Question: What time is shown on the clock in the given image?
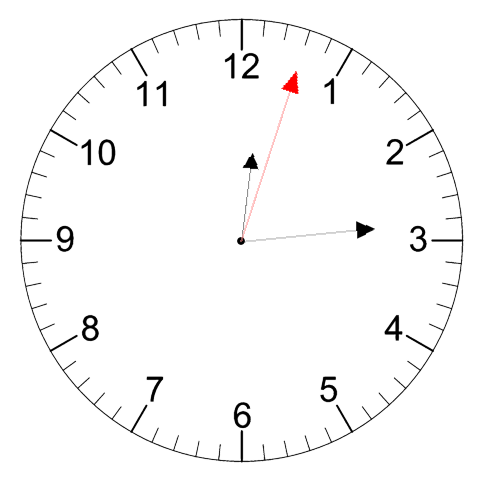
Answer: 12:14:03